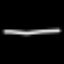
Label: line